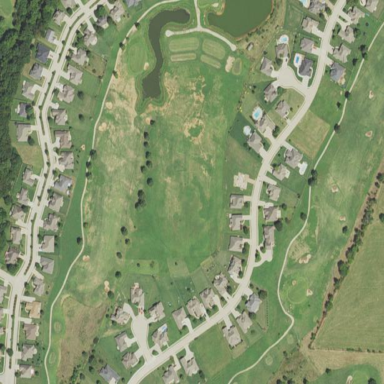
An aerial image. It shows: Area of rough grass used for golf.